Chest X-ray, PA view. Patient: 49 years old, sex M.
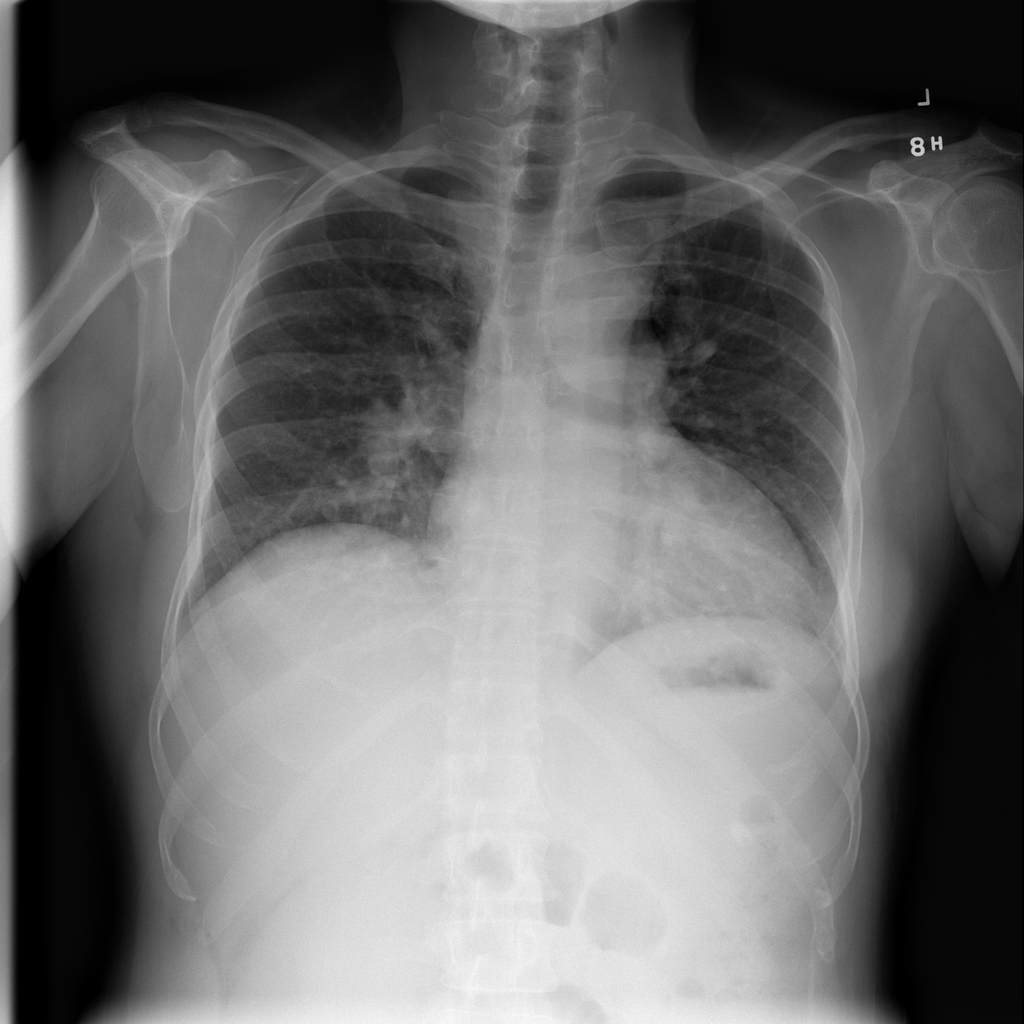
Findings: Mass, Nodule